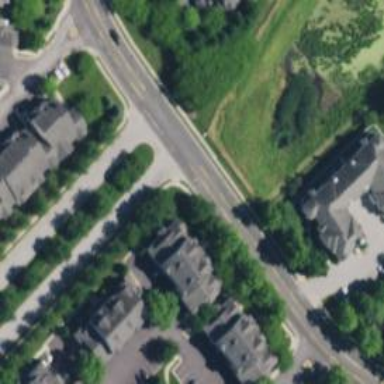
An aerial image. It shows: Unmarked footway crossing with traffic island.